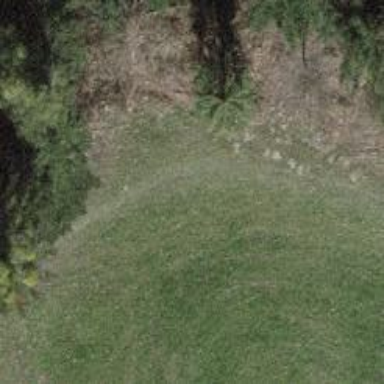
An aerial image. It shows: Grass path.